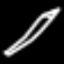
Label: pencil